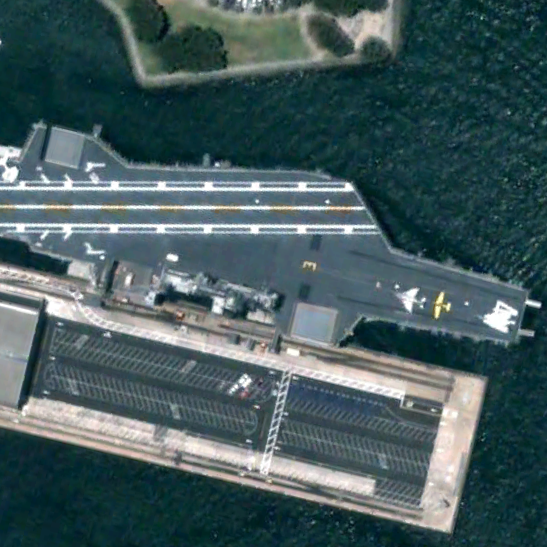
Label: aircraft_carrier